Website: lowes
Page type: review-order
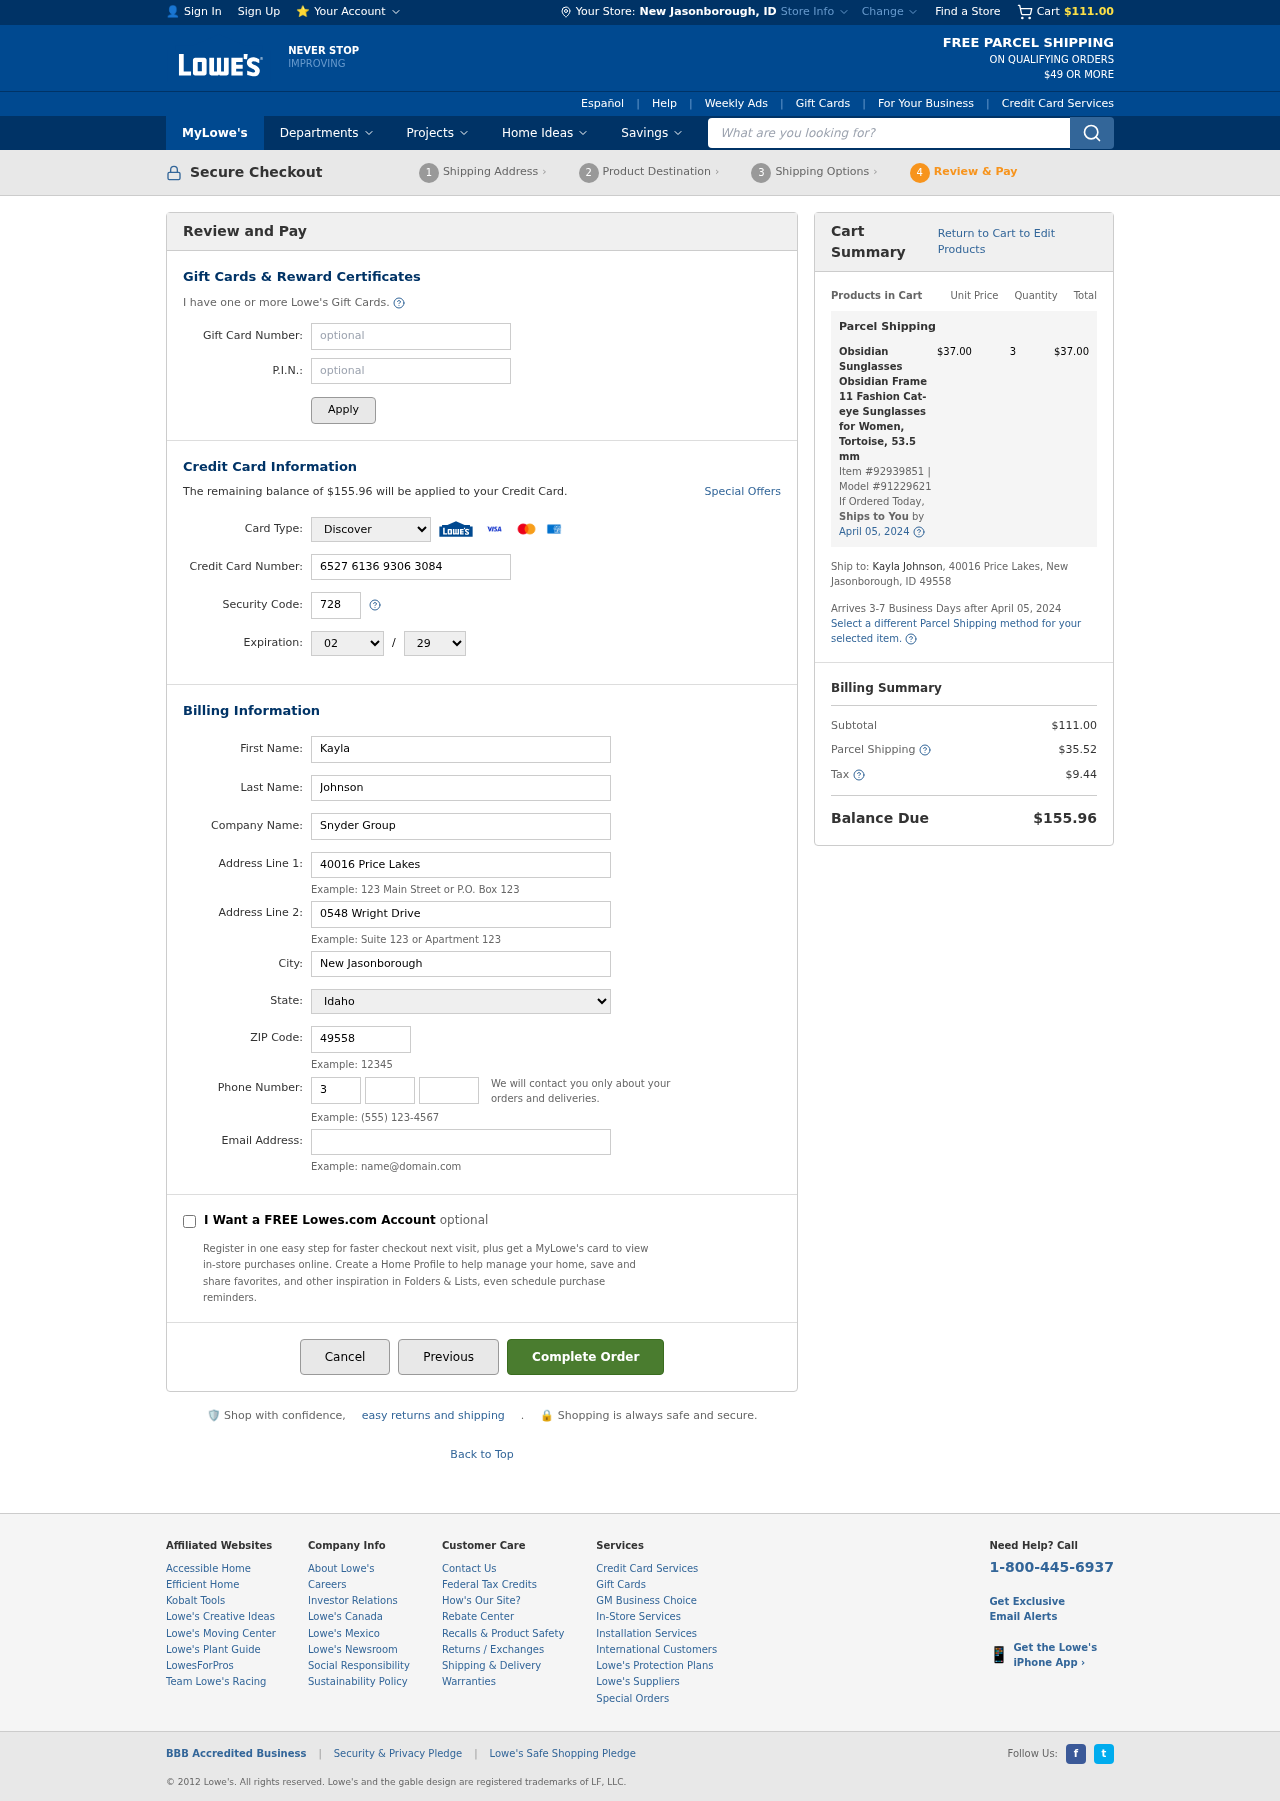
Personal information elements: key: PII_CARD_CVV
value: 728
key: PII_CARD_EXPIRY_MONTH
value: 02
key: PII_CARD_EXPIRY_YEAR
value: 29
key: PII_CARD_NUMBER
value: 6527 6136 9306 3084
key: PII_CARD_TYPE
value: Discover
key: PII_CITY
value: New Jasonborough
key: PII_CITY_STATE
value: New Jasonborough, ID
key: PII_COMPANY
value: Snyder Group
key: PII_EMAIL
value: kaylajohnson@hotmail.com
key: PII_FIRSTNAME
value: Kayla
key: PII_LASTNAME
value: Johnson
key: PII_PHONE_AREA
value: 396
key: PII_PHONE_PREFIX
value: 300
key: PII_PHONE_SUFFIX
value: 7224
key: PII_POSTCODE
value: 49558
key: PII_STATE
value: Idaho
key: PII_STREET
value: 40016 Price Lakes
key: PII_STREET2
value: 40016 Price Lakes
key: PII_STREET2
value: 0548 Wright Drive
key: PII_FULLNAME2
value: Kayla Johnson
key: PII_CITY_STATE_ZIP2
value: New Jasonborough, ID 49558
Product elements: key: PRODUCT1_NAME
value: Obsidian Sunglasses Obsidian Frame 11 Fashion Cat-eye Sunglasses for Women, Tortoise, 53.5 mm
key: PRODUCT1_PRICE
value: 37
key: PRODUCT1_QUANTITY
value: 3
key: PRODUCT1_ITEM_NUMBER
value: Item #92939851
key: PRODUCT1_MODEL_NUMBER
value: Model #91229621
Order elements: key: ORDER_SUBTOTAL
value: $111.00
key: ORDER_BALANCE_DUE
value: $155.96
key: ORDER_SHIPPING_DATE
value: April 05, 2024
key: ORDER_ITEM_TOTAL
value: $37.00
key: ORDER_SHIPPING_DATE2
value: April 05, 2024
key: ORDER_SHIPPING_COST
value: $35.52
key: ORDER_TAX
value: $9.44
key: ORDER_TOTAL
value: $155.96
Search elements: key: HEADER_SEARCH
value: What are you looking for?